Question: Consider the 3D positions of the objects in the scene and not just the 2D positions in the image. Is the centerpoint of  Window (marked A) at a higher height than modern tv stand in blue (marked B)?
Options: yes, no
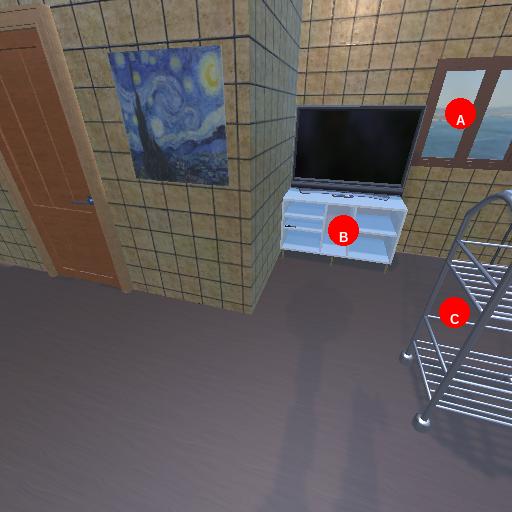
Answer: yes